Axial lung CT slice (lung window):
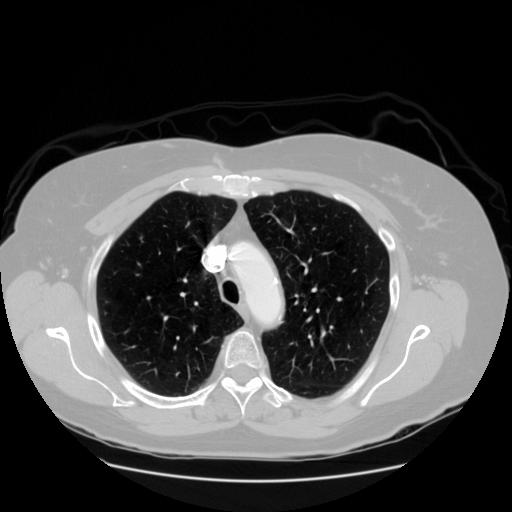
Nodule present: no